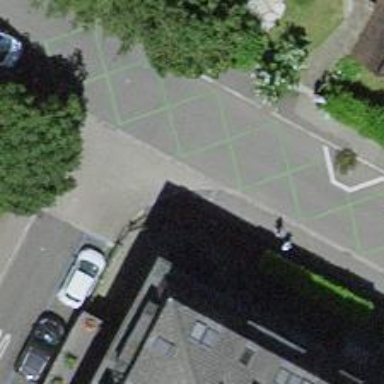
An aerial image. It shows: Kerb serving as barrier.